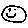
Label: smiley face